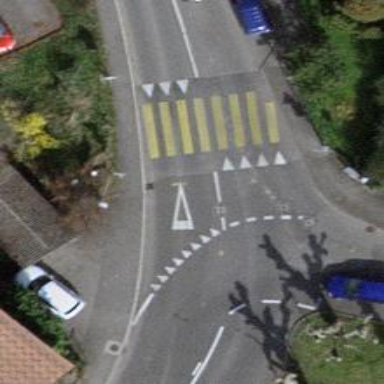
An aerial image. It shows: Road with "give way" sign.